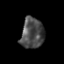
Tissue: prostate
Cell type: T cells
Senescence score: 0.3097
Nuclear area (px): 687
Mean DAPI intensity: 76.515